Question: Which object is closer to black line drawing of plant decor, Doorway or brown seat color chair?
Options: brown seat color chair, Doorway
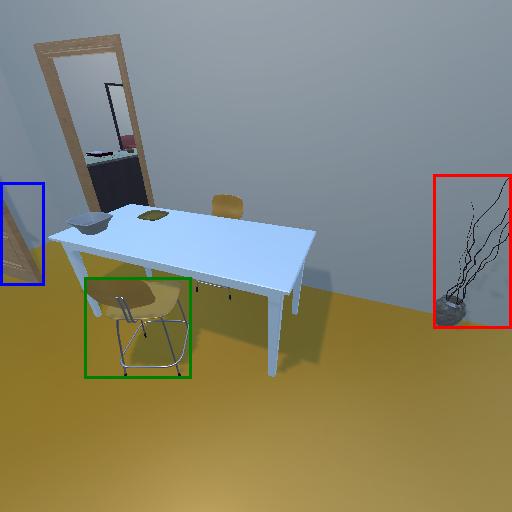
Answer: brown seat color chair